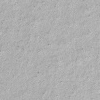
Atmospheric dust classification: not_dusty